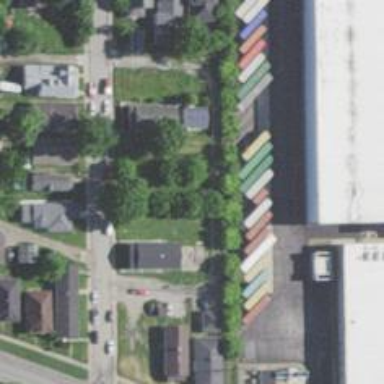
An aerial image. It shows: Alley classified as service road.